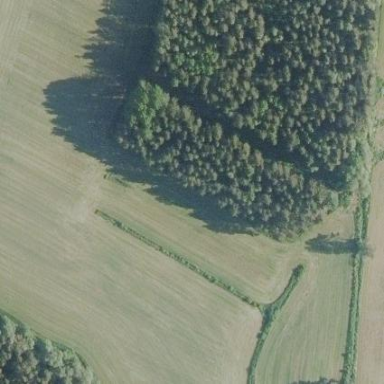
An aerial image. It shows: Mixed leaf woodland.